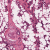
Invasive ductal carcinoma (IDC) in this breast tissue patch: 1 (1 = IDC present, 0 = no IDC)